Question: There is a database server and a portal with installed portlet. Portlet represents a view, divied to two parts. At the left side there is a navigation tree. When user clicks on tree nodes he gets information from the database server and portlet should display this information on the right side of the view.
On my assumption portlet view page contains javascript code, when user clicks on a tree node, then portlet sends request to the servlet, gets servlet response, parses it and updates the view.
Portlet view layout is displayed below:

If it were only servlet based application, then I would implement javascript calls from the page to the server, return json, parse it on the page and update the page representation.
But java portlets are a bit different and I did not find a way how to do that.
And my question is there a way to package a servlet with portlet in one *.war file and implement requests from portlet to this servlet. Portlet sends all requests to this servlet, then servlet accesses database server, and after that sends results to the portlet.
If the answer is "yes" - how can I do that. Because I tried to package servlet with portlet, but such portlet does not work.
If the answer is "no" -
what is the best approach to implement this "data query->response->update view" sequence in a portlet?
Thank you.
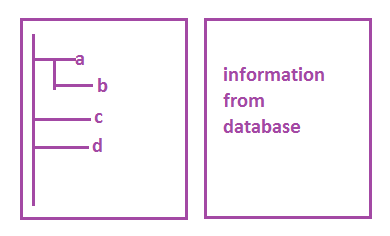
Answer: Glad that you have answer to what you were looking to do but I think it may be simpler and cleaner to use the serveResource method from the portlet API to do this. One of the main reasons the serveResource method was added in the portlet 2.0 spec was to make AJAX functionality simpler in portlets.